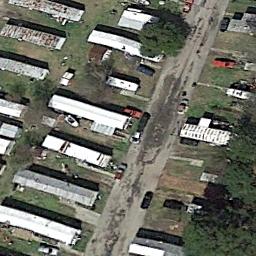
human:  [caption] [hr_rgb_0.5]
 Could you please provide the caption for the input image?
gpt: The mobile home park has some neatly arranged mobile homes and a road goes through the mobile home park .

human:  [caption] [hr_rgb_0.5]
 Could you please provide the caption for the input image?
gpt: The mobile home park is on the grass next to the road .

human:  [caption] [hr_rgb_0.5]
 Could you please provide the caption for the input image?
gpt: There are a row of colorful mobile homes on both sides of the road .

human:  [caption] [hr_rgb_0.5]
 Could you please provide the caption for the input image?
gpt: There are many buildings of different shapes and sizes in the mobile home parks .

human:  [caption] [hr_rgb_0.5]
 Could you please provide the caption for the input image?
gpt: There are some white buildings and green trees in the mobile home park .